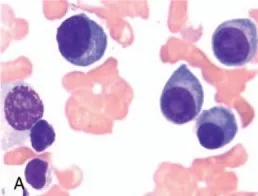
(A) There was an increased population of abnormal plasma cells with dysplastic features in the bone marrow (Wright staining x1000).
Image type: pathology (giemsa)